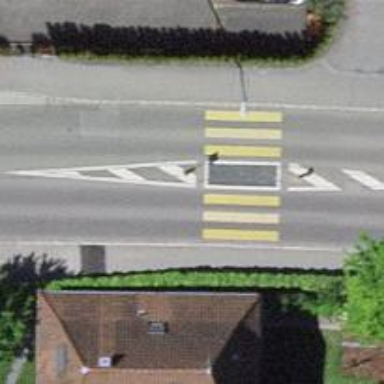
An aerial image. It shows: Uncontrolled crossing with pedestrian island.